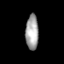
Tissue: prostate
Cell type: T cells
Senescence score: 0.206
Nuclear area (px): 439
Mean DAPI intensity: 165.153